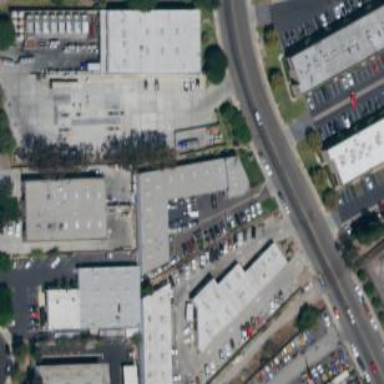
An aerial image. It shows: Industrial building.